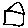
Label: house